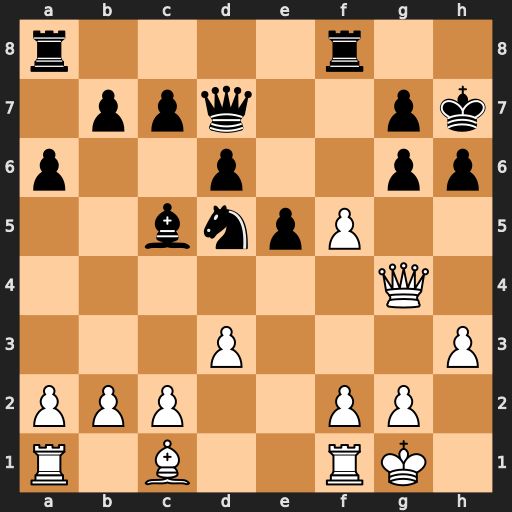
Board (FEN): r4r2/1ppq2pk/p2p2pp/2bnpP2/6Q1/3P3P/PPP2PP1/R1B2RK1
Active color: w
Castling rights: -
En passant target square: -
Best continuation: fxg6+ Kh8 Qxd7